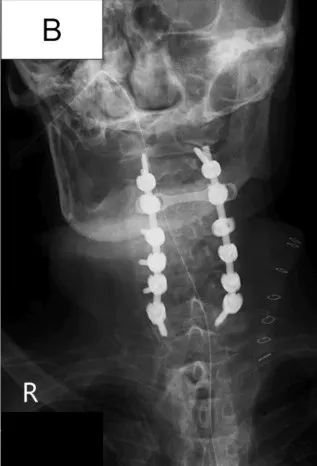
Radiographic images after the first operation. . Anterior cervical discectomy and fusion of C4/5 and C5/6 and posterior cervical fixation from C2 to C7. . Anterior-posterior projection).
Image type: radiology (x_ray)